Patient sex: F
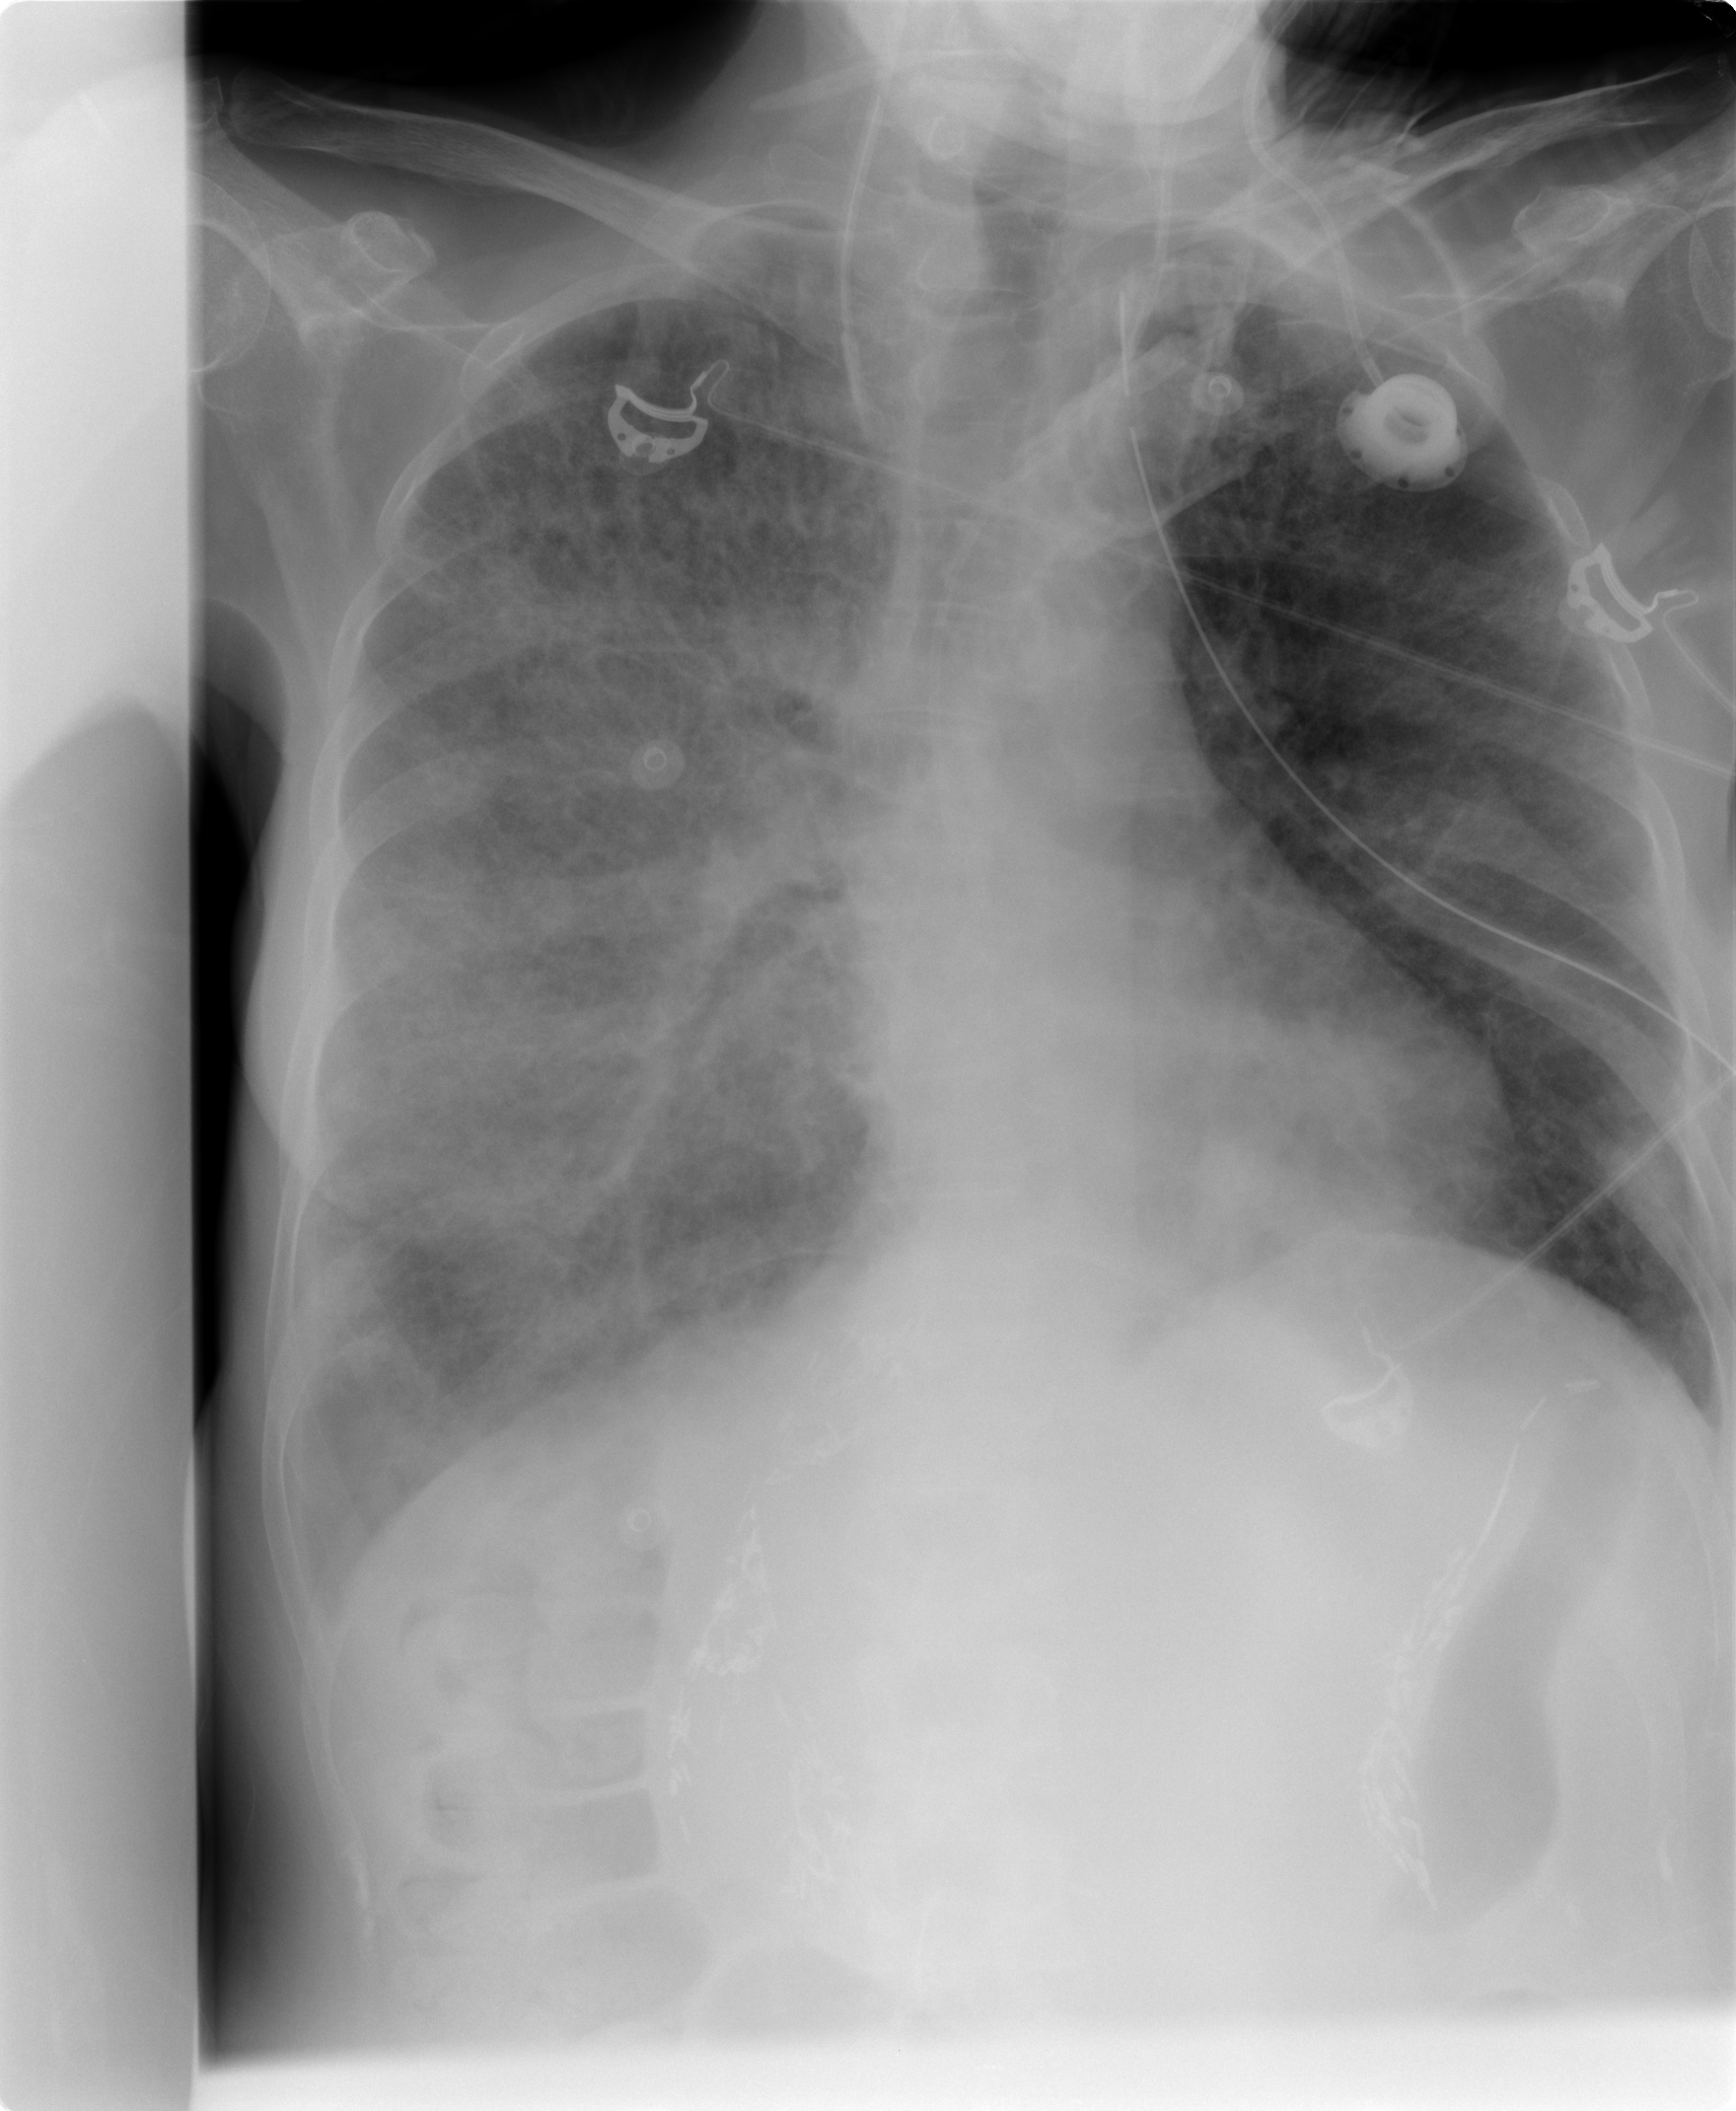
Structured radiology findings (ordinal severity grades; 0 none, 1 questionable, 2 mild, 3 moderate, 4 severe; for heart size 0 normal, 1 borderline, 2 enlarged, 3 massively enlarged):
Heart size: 0
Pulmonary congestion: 0
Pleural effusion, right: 0
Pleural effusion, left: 0
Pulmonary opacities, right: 4
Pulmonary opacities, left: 3
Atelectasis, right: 0
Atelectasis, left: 0